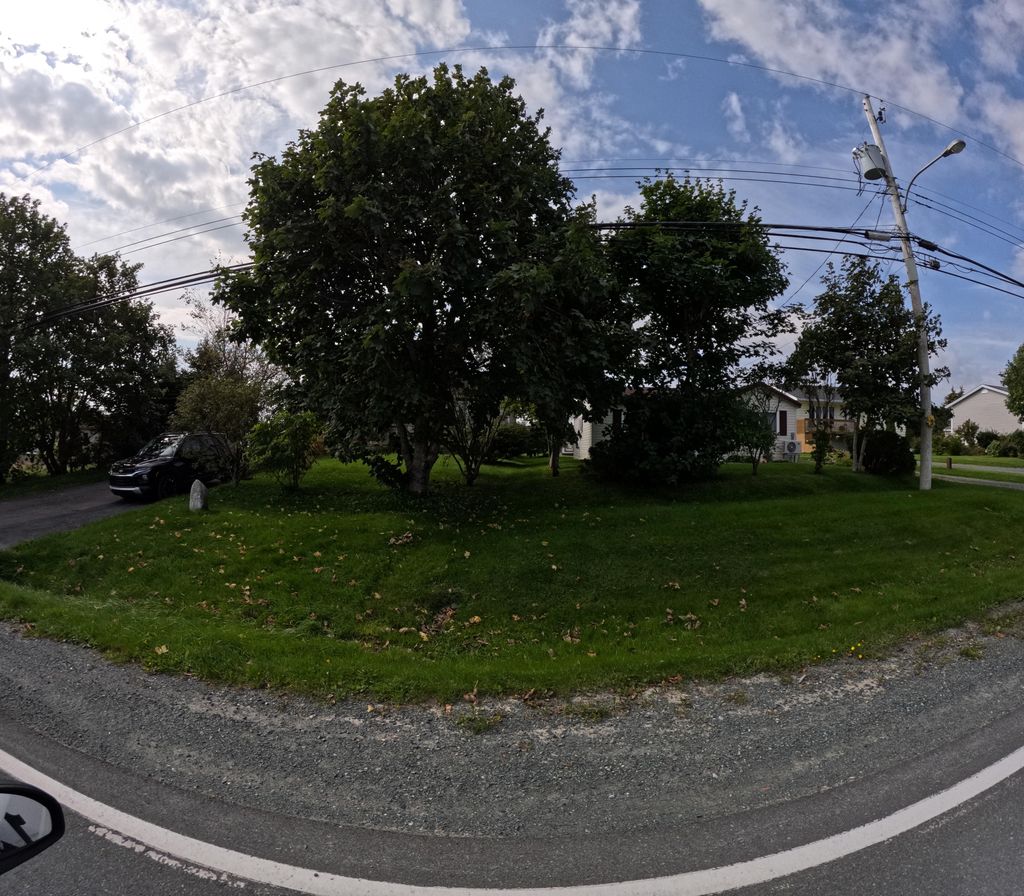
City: st_johns